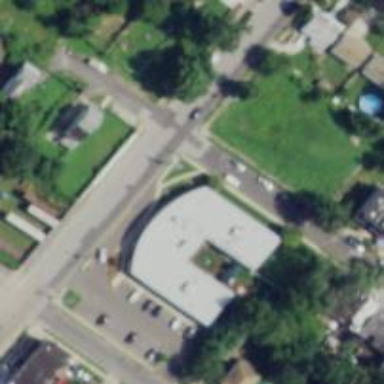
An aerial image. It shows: Kindergarten.